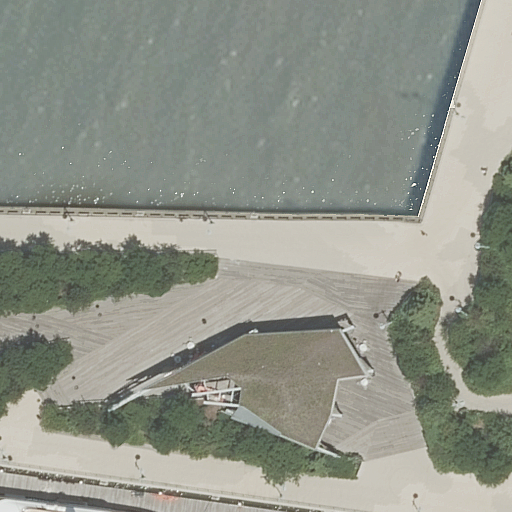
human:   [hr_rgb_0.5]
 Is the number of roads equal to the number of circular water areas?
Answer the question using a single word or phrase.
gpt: no

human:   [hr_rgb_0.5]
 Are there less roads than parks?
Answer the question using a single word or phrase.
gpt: no

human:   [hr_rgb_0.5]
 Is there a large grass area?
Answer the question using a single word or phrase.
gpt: no

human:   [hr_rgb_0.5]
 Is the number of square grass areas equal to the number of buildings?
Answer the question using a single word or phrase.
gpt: yes

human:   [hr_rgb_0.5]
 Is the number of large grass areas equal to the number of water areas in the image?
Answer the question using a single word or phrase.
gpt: no

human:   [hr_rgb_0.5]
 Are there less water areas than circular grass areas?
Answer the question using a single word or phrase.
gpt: no

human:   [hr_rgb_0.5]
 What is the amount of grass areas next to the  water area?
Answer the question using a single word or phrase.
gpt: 5

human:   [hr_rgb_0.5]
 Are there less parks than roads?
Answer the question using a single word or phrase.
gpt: yes

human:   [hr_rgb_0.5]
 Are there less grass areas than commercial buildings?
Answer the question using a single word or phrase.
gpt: no

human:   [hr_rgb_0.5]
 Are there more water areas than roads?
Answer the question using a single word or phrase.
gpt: no

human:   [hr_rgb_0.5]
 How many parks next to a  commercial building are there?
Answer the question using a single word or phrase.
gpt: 0

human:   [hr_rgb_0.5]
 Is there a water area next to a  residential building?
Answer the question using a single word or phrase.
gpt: no

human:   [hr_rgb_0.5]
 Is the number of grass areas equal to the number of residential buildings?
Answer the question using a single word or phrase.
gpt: no

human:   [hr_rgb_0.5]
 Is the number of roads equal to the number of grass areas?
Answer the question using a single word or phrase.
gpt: no

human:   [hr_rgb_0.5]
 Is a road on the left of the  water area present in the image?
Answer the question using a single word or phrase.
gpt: no

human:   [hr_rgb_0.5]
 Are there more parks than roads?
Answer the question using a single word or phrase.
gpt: no

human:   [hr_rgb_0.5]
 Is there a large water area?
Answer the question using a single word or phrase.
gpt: yes

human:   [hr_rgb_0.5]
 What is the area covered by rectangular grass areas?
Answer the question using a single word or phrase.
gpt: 883m2

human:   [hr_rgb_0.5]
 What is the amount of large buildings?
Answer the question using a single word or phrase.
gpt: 0

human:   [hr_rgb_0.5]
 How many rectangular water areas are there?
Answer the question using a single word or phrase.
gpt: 0

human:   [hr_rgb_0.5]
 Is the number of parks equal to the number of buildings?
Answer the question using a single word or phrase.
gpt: no

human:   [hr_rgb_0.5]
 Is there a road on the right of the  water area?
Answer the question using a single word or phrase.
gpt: yes

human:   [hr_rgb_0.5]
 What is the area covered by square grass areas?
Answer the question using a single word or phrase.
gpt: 0m2

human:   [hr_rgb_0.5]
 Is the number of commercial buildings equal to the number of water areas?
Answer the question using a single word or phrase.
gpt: no

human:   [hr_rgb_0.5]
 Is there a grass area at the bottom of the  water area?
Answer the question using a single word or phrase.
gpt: yes

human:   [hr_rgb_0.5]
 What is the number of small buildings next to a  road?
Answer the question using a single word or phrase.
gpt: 0

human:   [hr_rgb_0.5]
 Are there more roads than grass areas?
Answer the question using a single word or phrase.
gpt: no

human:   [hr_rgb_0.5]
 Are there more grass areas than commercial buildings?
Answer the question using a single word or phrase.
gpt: yes

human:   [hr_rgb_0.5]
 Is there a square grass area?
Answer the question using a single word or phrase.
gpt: no

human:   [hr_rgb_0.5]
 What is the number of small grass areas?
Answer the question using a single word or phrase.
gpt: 0

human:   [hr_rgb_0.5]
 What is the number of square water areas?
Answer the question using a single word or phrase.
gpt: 0

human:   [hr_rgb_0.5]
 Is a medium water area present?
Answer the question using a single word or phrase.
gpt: no

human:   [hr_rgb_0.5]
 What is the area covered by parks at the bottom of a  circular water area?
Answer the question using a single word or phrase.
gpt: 0m2

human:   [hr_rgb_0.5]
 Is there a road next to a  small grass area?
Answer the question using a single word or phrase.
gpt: no

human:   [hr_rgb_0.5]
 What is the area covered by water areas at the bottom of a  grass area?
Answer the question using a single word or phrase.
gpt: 0m2

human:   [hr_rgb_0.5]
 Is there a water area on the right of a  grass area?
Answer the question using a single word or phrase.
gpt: yes